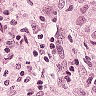
Metastatic tissue present: yes